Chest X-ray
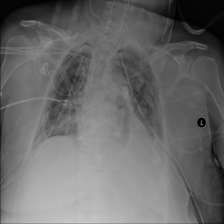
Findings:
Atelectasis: negative
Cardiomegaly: negative
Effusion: negative
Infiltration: negative
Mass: negative
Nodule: negative
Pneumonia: negative
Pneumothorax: negative
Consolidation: positive
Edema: negative
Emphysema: negative
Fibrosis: negative
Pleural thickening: negative
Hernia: negative